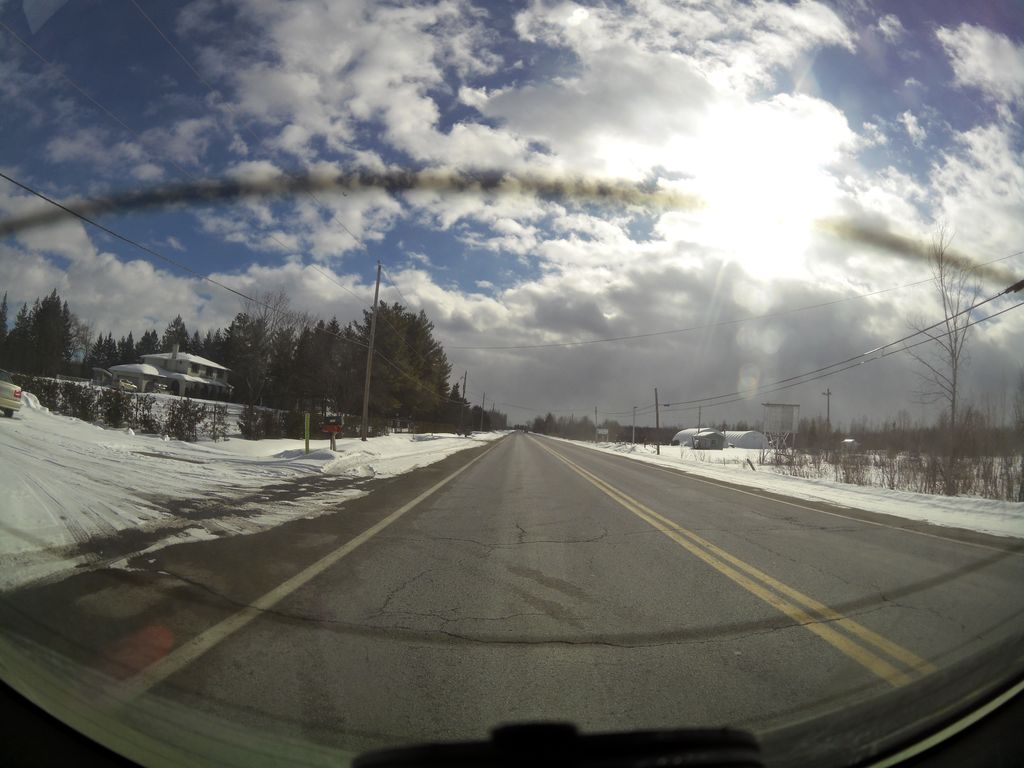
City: ottawa-gatineau